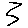
Label: zigzag